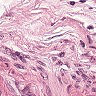
Metastatic tissue present: yes